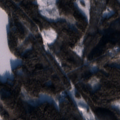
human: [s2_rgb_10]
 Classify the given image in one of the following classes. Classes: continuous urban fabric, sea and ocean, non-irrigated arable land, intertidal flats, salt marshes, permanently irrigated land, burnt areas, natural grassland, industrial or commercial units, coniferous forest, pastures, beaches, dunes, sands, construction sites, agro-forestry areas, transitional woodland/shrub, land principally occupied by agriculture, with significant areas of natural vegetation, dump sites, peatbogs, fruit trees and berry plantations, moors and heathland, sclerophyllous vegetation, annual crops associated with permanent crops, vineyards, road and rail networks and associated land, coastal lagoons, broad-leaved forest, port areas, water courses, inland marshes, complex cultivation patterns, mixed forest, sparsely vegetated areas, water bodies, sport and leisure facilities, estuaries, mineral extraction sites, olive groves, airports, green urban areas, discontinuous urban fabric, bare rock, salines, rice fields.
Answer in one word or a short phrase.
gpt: coniferous forest, mixed forest, transitional woodland/shrub, water bodies